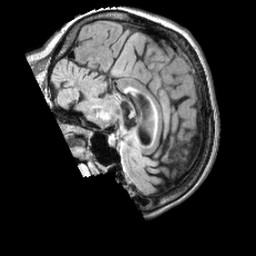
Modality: FLAIR
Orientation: sagittal
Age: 75
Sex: female
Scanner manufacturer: siemens
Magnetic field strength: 3 T
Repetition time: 5 s
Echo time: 0.387 s